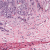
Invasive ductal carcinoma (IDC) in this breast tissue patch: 1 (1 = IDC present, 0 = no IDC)